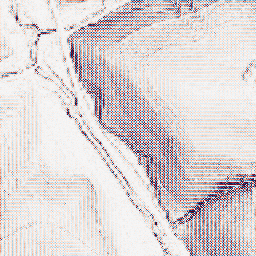
Category: wavelet
Decomposition family: wavelet_biorthogonal
Decomposition parameters: wavelet: bior1.3
level: 1
Upsampling method: regularized
Upsampling parameters: scale: 2
lambda_reg: 0.01
Upsampling scale: 2